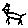
Label: cat